Question: I am setting up crash analytics with Parse and this one of the instructions. Do I have to do this step? What does it even mean?
I ask because this step actually causes my build to fail. If I don't do this step, I can build and launch with the test crash, but the crashes never show up in my Parse dashboard -- I suspect it is because I haven't done this step. Thanks!

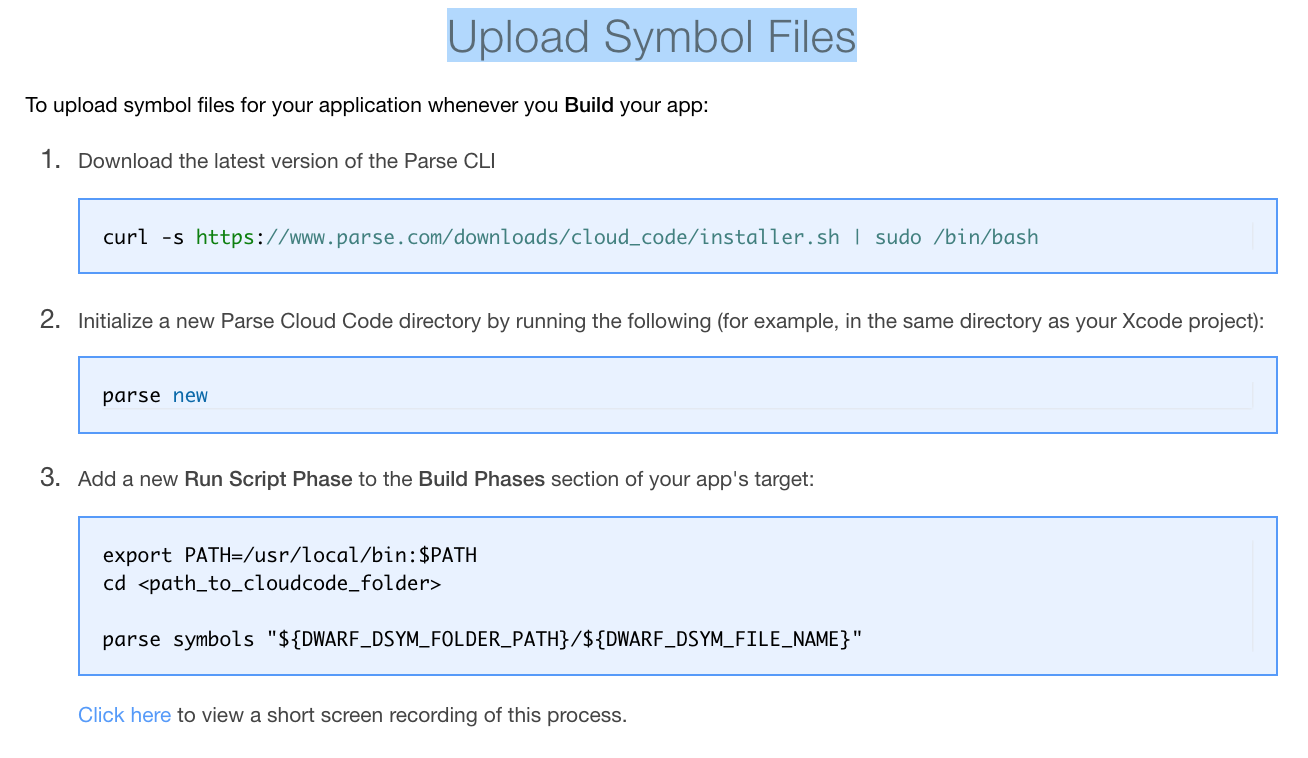
Answer: dSYM files are "debug symbols", the stuff that allows you to make sense of crash reports. Without these files, crash reports are just lists of memory addresses without useful names associated with them so you can see where your app crashes.
Parse should be getting crashes from your app regardless of this information though I'm not sure if they show crash reports which can't be symbolicated because they lack a dSYM file. If they do show you unsymbolicated crashes, you can download them and symbolicate the crashes locally.